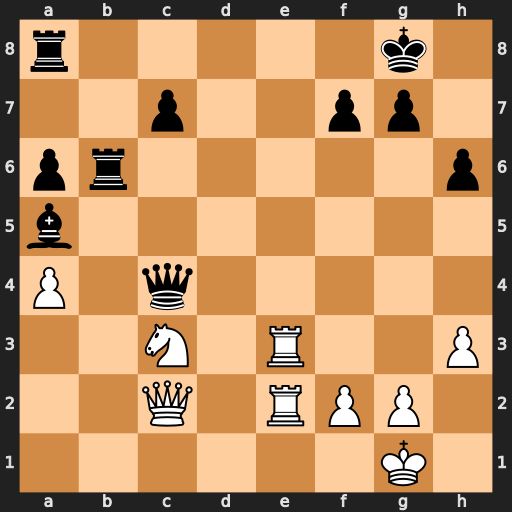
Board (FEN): r5k1/2p2pp1/pr5p/b7/P1q5/2N1R2P/2Q1RPP1/6K1
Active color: w
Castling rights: -
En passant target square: -
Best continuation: Re8+ Rxe8 Rxe8#